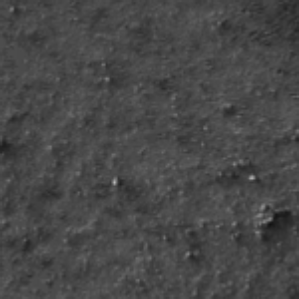
Label: frost